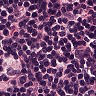
Metastatic tissue present: yes